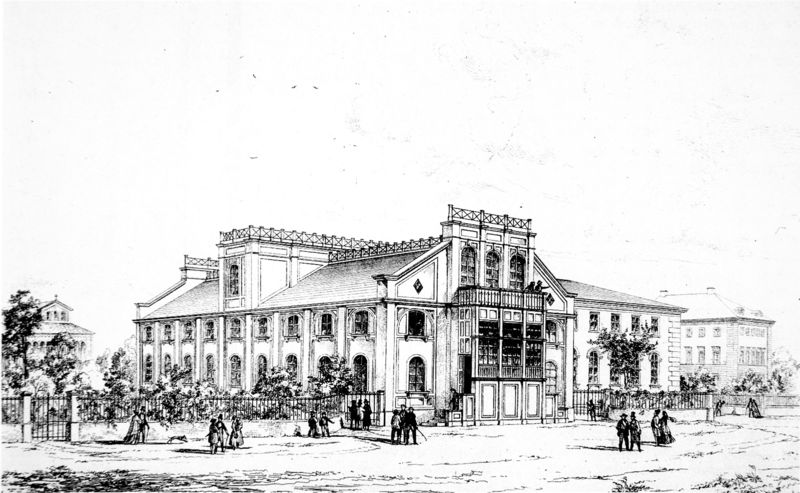
Titel: Chemisches Laboratorium München, Arcisstraße 1(heute Meiserstr.) - Ansicht von SW
Künstler: August von Voit
Institution: (Seriendruck)
Schlagwörter: baum, blätter, dunkel, felsen, gruppe, himmel, mann, schatten, weiß, bäume, frauen, menschen, stadt, äste, fenster, frau, grau, hell, hut, hüte, kleider, licht, männer, pfeiler, schwarz, skizze, strasse, säule, säulen, tür, zeichen, zeichnung, anlage, dach, gebäude, gras, haus, park, rasen, schloss, weg, wiese, zaun, leute, menge, zylinder, hose, wand, architektur, kleidung, mensch, stein, steine, ast, gräser, häuser, vögel, brüstung, büsche, gitter, kirche, sonne, boden, mantel, reich, kind, paar, personen, blatt, person, theater, kinder, stock, garten, balkon, bogen, fassade, perspektive, türen, fahne, hosen, fels, dächer, giebel, mauer, grafik, graphik, tag, linien, ausflug, fußgänger, platz, pilaster, rundbogen, luft, treppe, treppen, geländer, zeigen, striche, tor, zinnen, halle, bögen, wände, eingang, erker, tusche, palast, fenter, spaziergang, linie, mauerwerk, kontur, druck, lithographie, schwarzweiss, druckgrafik, radierung, stich, uniformen, strich, bürger, holzdruck, mäntel, bürgertum, spazierstock, flanieren, tore, villa, raute, sims, gesims, risalit, zeichnen, anwesen, mauern, walmdach, giebelfeld, simse, viktorianisch, gaube, gärten, himel, tempel, museum, spaziergänger, kupferstich, streben, wanderung, strebe, dachrinne, zinne, bauwerk, palais, winken, zeichung, paare, satteldach, gesimse, gotteshaus, bossenwerk, bosse, dachreiter, stiegen, wans, ätzradierung, flaneur, flaneure, gartentor, kolonialstil, spaziergägner, dach#, rardierung, architerktur, ziegdächer